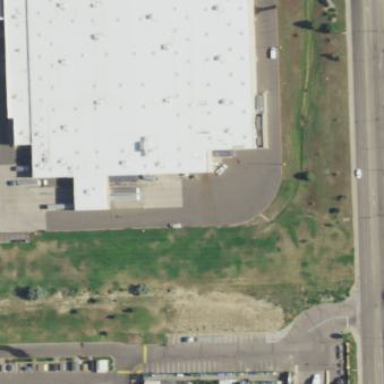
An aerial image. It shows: Wholesale shop within building.